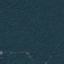
Label: Forest